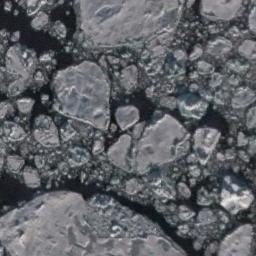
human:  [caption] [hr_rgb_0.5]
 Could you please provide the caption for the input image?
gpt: There are sea ice of different shapes and sizes .

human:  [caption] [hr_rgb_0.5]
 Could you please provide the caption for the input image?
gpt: There is a big ice and many small ice on the dark green sea .

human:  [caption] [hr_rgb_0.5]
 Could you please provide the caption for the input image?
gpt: Countless ice cubes of all sizes are closely connected into a large piece floating on the deep blue sea surface, Covering the sea surface .

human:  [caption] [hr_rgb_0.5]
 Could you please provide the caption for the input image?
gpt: A lot of small pieces of sea ice floats between two large pieces of sea ice .

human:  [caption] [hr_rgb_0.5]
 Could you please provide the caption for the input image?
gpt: There are many pieces of sea ice .